Question: I looking for a Google shortener API to generate short url for youtube videos with url.
Is it possible to force Google url shortner API to generate YOUTU.BE urls instead of GOO.GL?

Below is what I can generate now using <URL>
Request:
'''
POST https://www.googleapis.com/urlshortener/v1/url?key={YOUR_API_KEY}
Content-Type: application/json
Authorization: Bearer xxx
{
"longUrl": "https://www.youtube.com/watch?v=pih6gTJNu7s"
}
'''
Response
'''
{
"kind": "urlshortener#url",
"id": "http://goo.gl/ruPUvs",
"longUrl": "http://google.com/"
}
'''
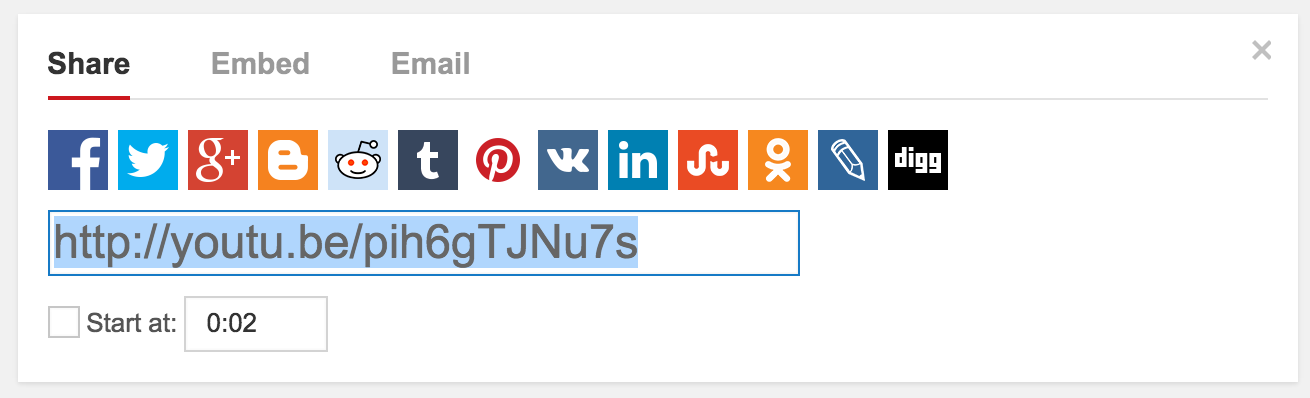
Answer: No it is not possible to shorten a youtube link into a youtu.be using googles url shortener. Think about it as all the url shortened links are under the website goo.gl/
goo.gl is just the name of the website.